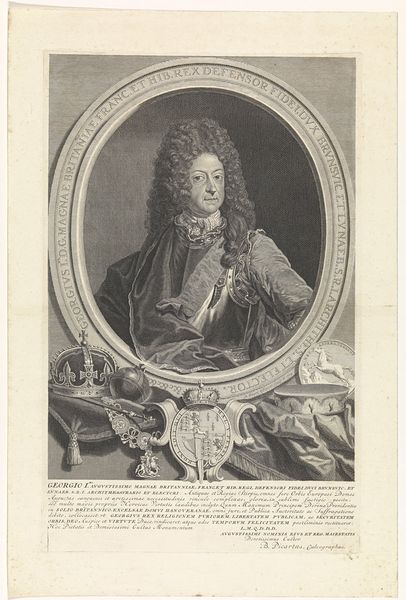
Titel: Portret van George I van Engeland
Künstler: Bernard Picart
Standort: Amsterdam
Institution: Rijksmuseum
Schlagwörter: weiß, schwarz, tuch, portrait, mantel, krone, pferd, rund, perücke, schrift, könig, quaste, medaillon, druck, stich, text, wappen, münze, umschrift, seriendruck, tepter, rcuh, georgio i.